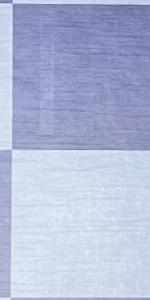
Label: Empty